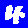
Digit: 4